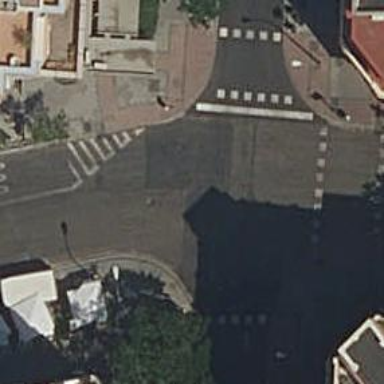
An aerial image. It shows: Road with traffic signals.